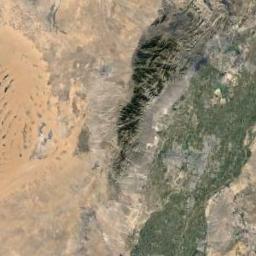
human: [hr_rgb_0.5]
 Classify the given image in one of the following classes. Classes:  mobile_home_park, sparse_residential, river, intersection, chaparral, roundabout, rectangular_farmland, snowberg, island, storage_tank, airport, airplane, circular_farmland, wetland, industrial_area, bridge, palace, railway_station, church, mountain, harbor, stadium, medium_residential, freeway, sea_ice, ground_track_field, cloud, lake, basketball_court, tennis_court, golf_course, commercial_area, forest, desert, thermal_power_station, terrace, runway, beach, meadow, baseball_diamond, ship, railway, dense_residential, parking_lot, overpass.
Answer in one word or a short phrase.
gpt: desert